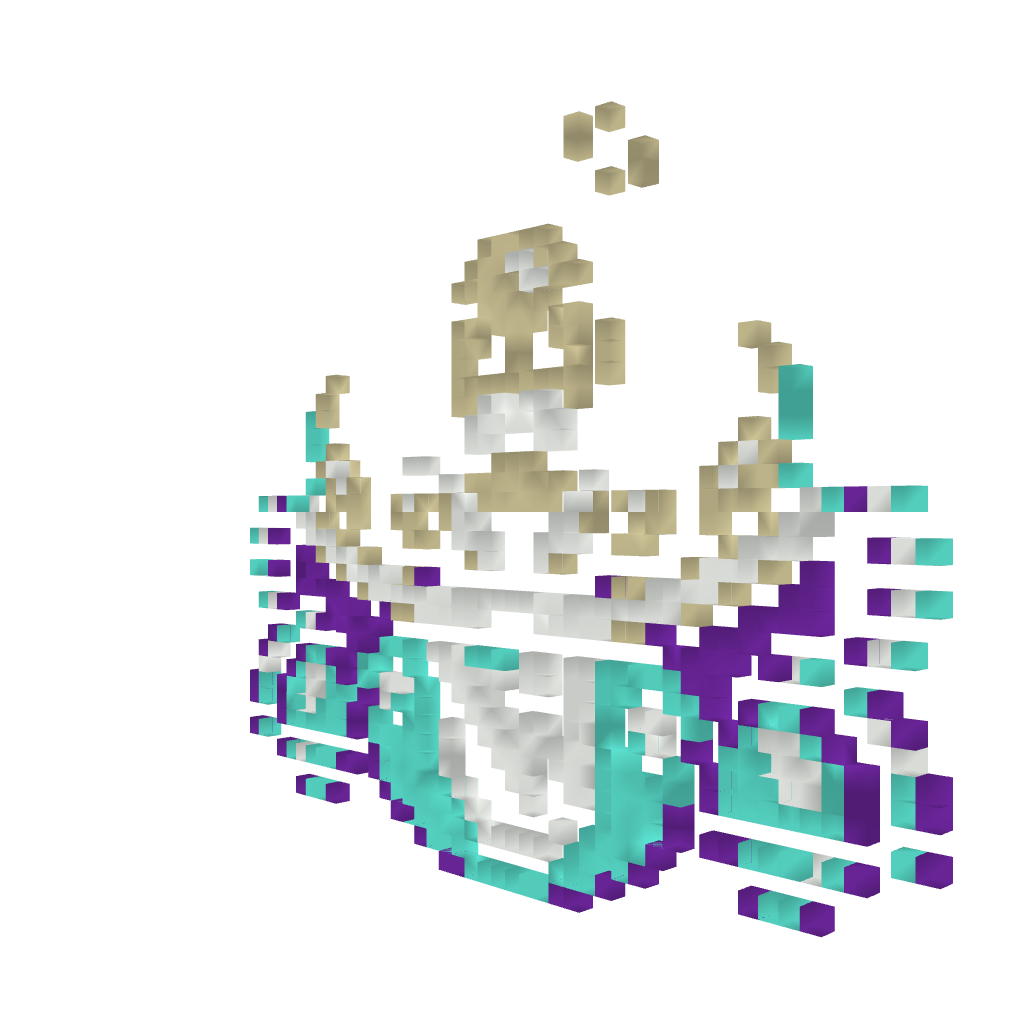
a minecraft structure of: Wily Capsule #2 (ErnieCIII)